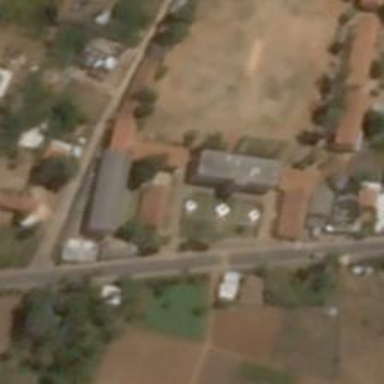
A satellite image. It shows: School.